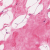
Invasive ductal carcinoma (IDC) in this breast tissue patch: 0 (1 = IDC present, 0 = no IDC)